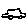
Label: car